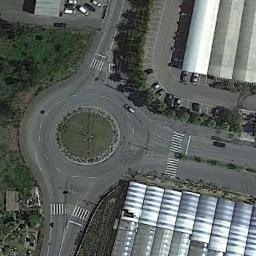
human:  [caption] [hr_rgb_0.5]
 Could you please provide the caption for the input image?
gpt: There are several moving vehicles on the road at the roundabout, Many buildings and some trees and a few lawns around the roundabout .

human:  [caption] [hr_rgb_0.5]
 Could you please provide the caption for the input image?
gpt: The roundabout with three exits and entrances is next to two big buildings .

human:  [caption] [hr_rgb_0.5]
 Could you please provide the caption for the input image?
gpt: The roundabout is next to buildings and trees .

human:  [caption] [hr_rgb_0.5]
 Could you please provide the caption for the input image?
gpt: There are many trees beside the roundabout .

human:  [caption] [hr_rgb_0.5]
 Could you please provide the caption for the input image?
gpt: There are some green bushes and some buildings near the roundabout .